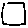
Label: square